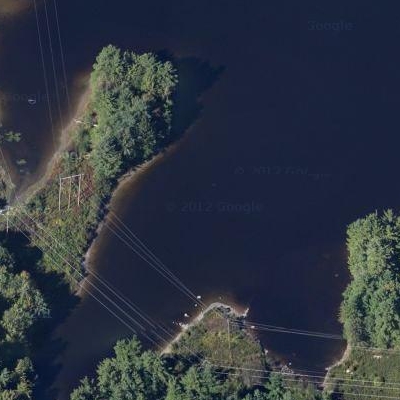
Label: RiverLake